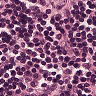
Metastatic tissue present: no